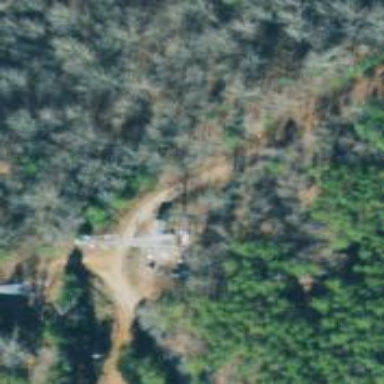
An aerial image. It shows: Communication mast tower.